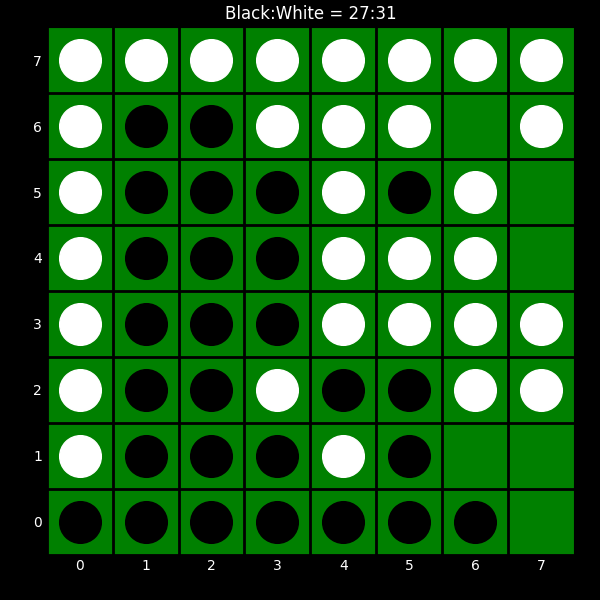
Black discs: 27
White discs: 31